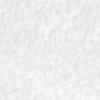
Label: no_change